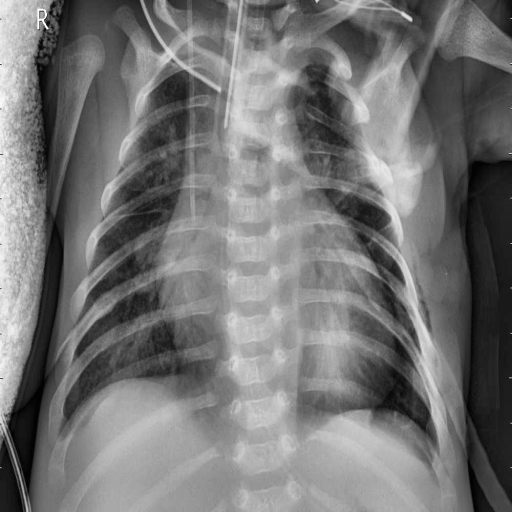
Finding: PNEUMONIA